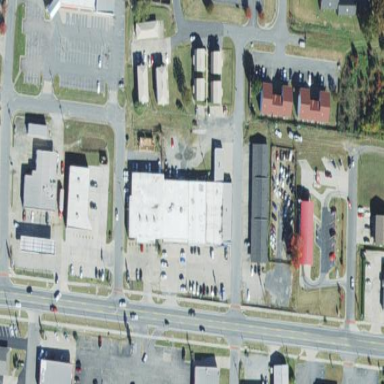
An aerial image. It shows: Commercial building.